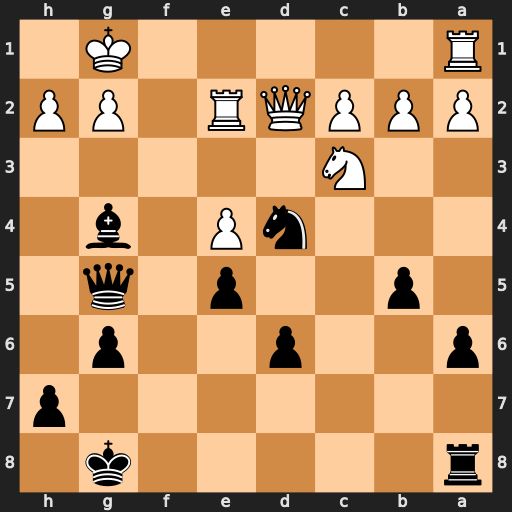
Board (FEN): r5k1/7p/p2p2p1/1p2p1q1/3nP1b1/2N5/PPPQR1PP/R5K1
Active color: b
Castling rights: -
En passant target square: -
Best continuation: Nxe2+ Qxe2 Bxe2